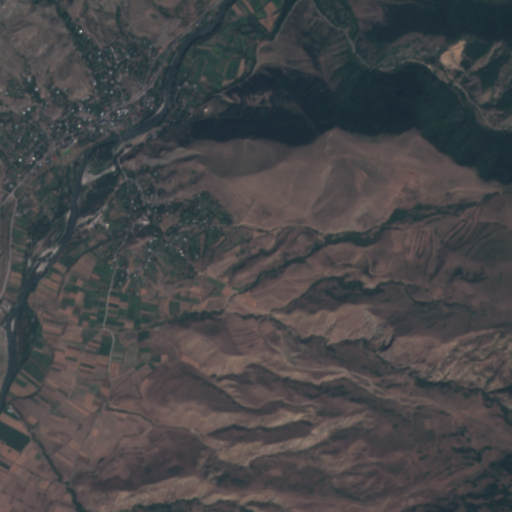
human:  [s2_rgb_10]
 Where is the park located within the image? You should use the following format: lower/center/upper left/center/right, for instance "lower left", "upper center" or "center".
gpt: The park is located in the upper left of the image.
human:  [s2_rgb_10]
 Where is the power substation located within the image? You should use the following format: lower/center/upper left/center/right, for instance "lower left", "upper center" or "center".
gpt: The power substation is located in the center left of the image.
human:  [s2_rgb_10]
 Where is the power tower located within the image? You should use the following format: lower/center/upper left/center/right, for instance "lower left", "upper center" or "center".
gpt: The power tower is located in the upper left of the image.
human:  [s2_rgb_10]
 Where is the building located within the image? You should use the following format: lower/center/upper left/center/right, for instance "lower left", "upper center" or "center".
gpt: There is no building in the image.